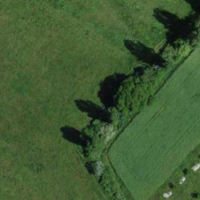
EUNIS habitat code: 52
Species observed at this site:
Pica pica
Perdix perdix